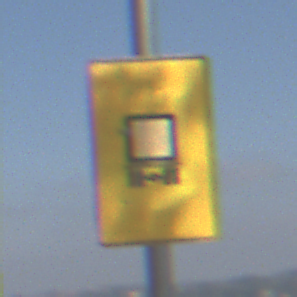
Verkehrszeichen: KennzeichnungspflichtigeFahrzeugeGefaehrlicheGueterOhnePfeilsymbol
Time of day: Midday
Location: Outdoor (Nature)
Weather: PartlyCloudy
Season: NotSpecified
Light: Natural